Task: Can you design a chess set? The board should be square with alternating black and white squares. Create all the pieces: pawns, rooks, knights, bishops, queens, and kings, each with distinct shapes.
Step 1614:
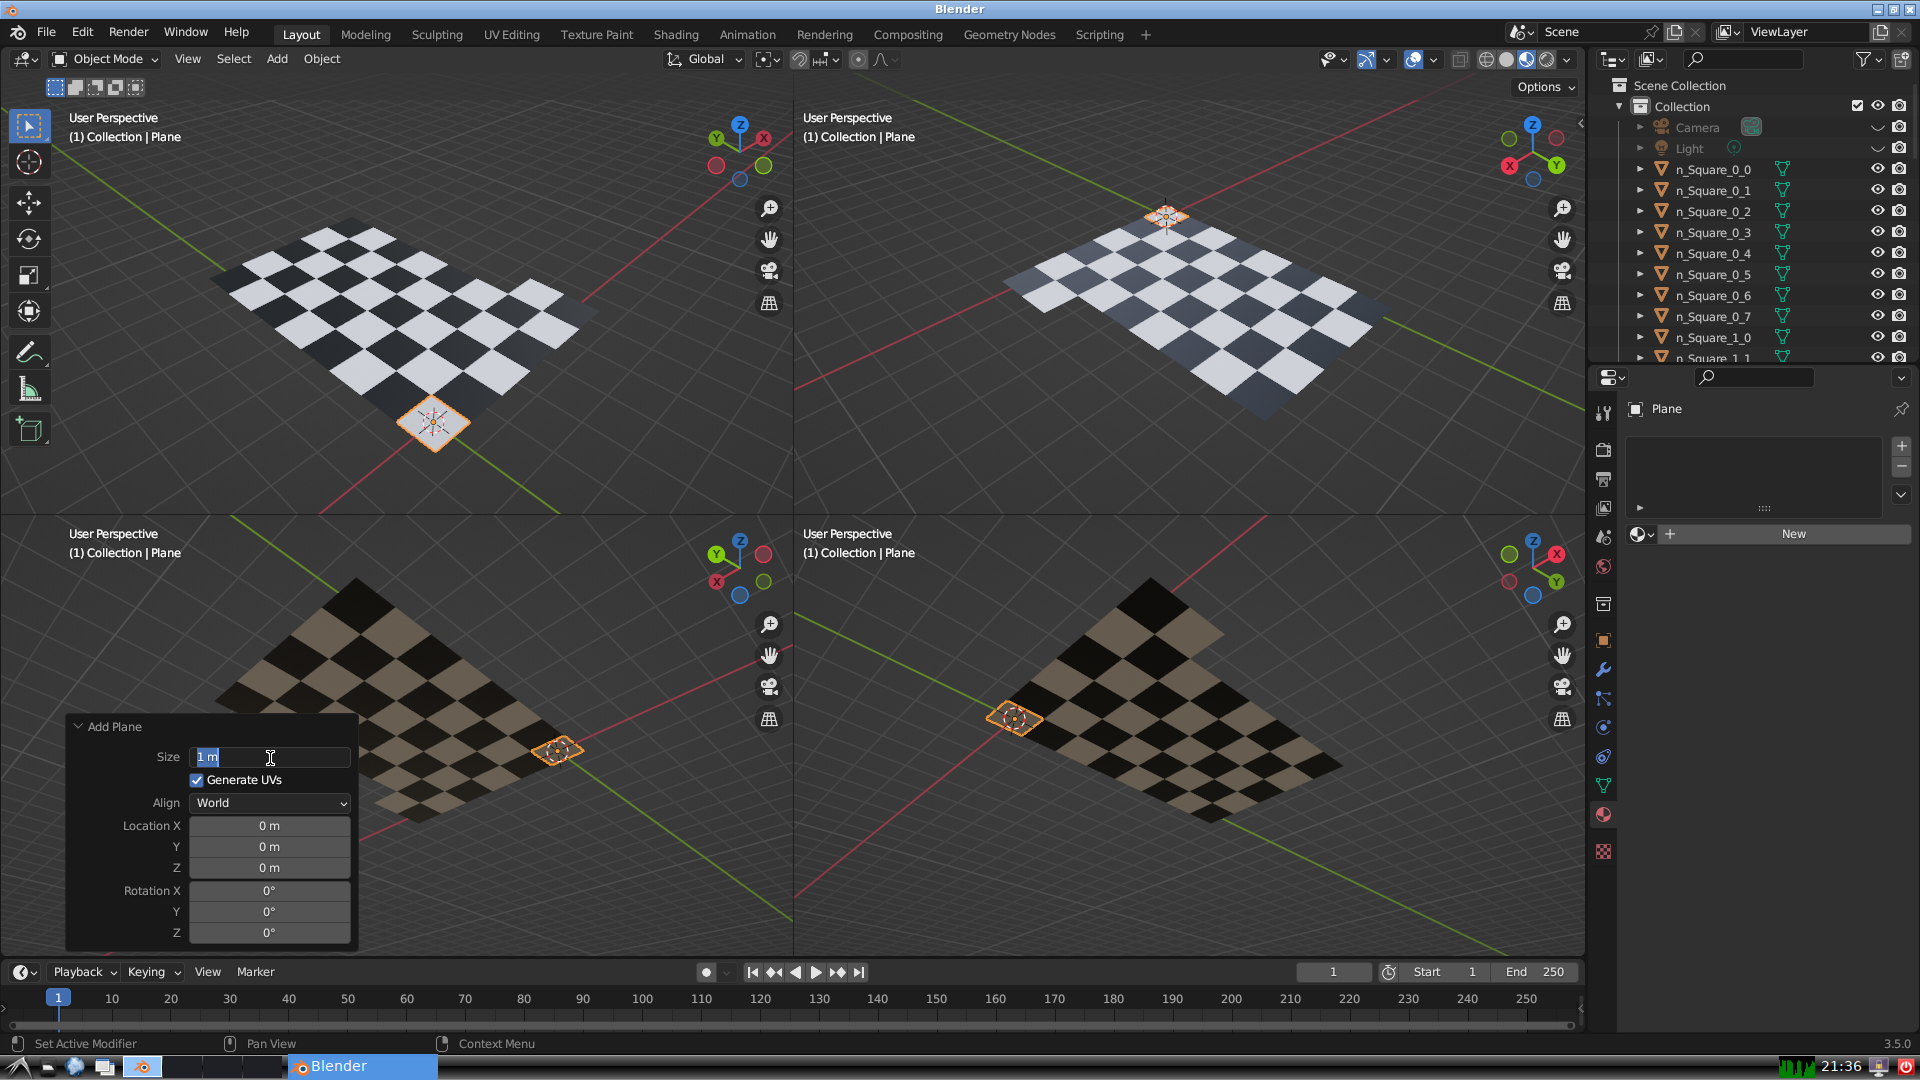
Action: input_text: 1.0